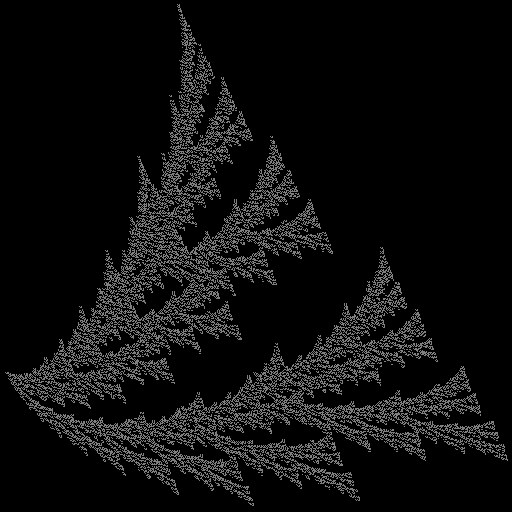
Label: watersprite